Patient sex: M
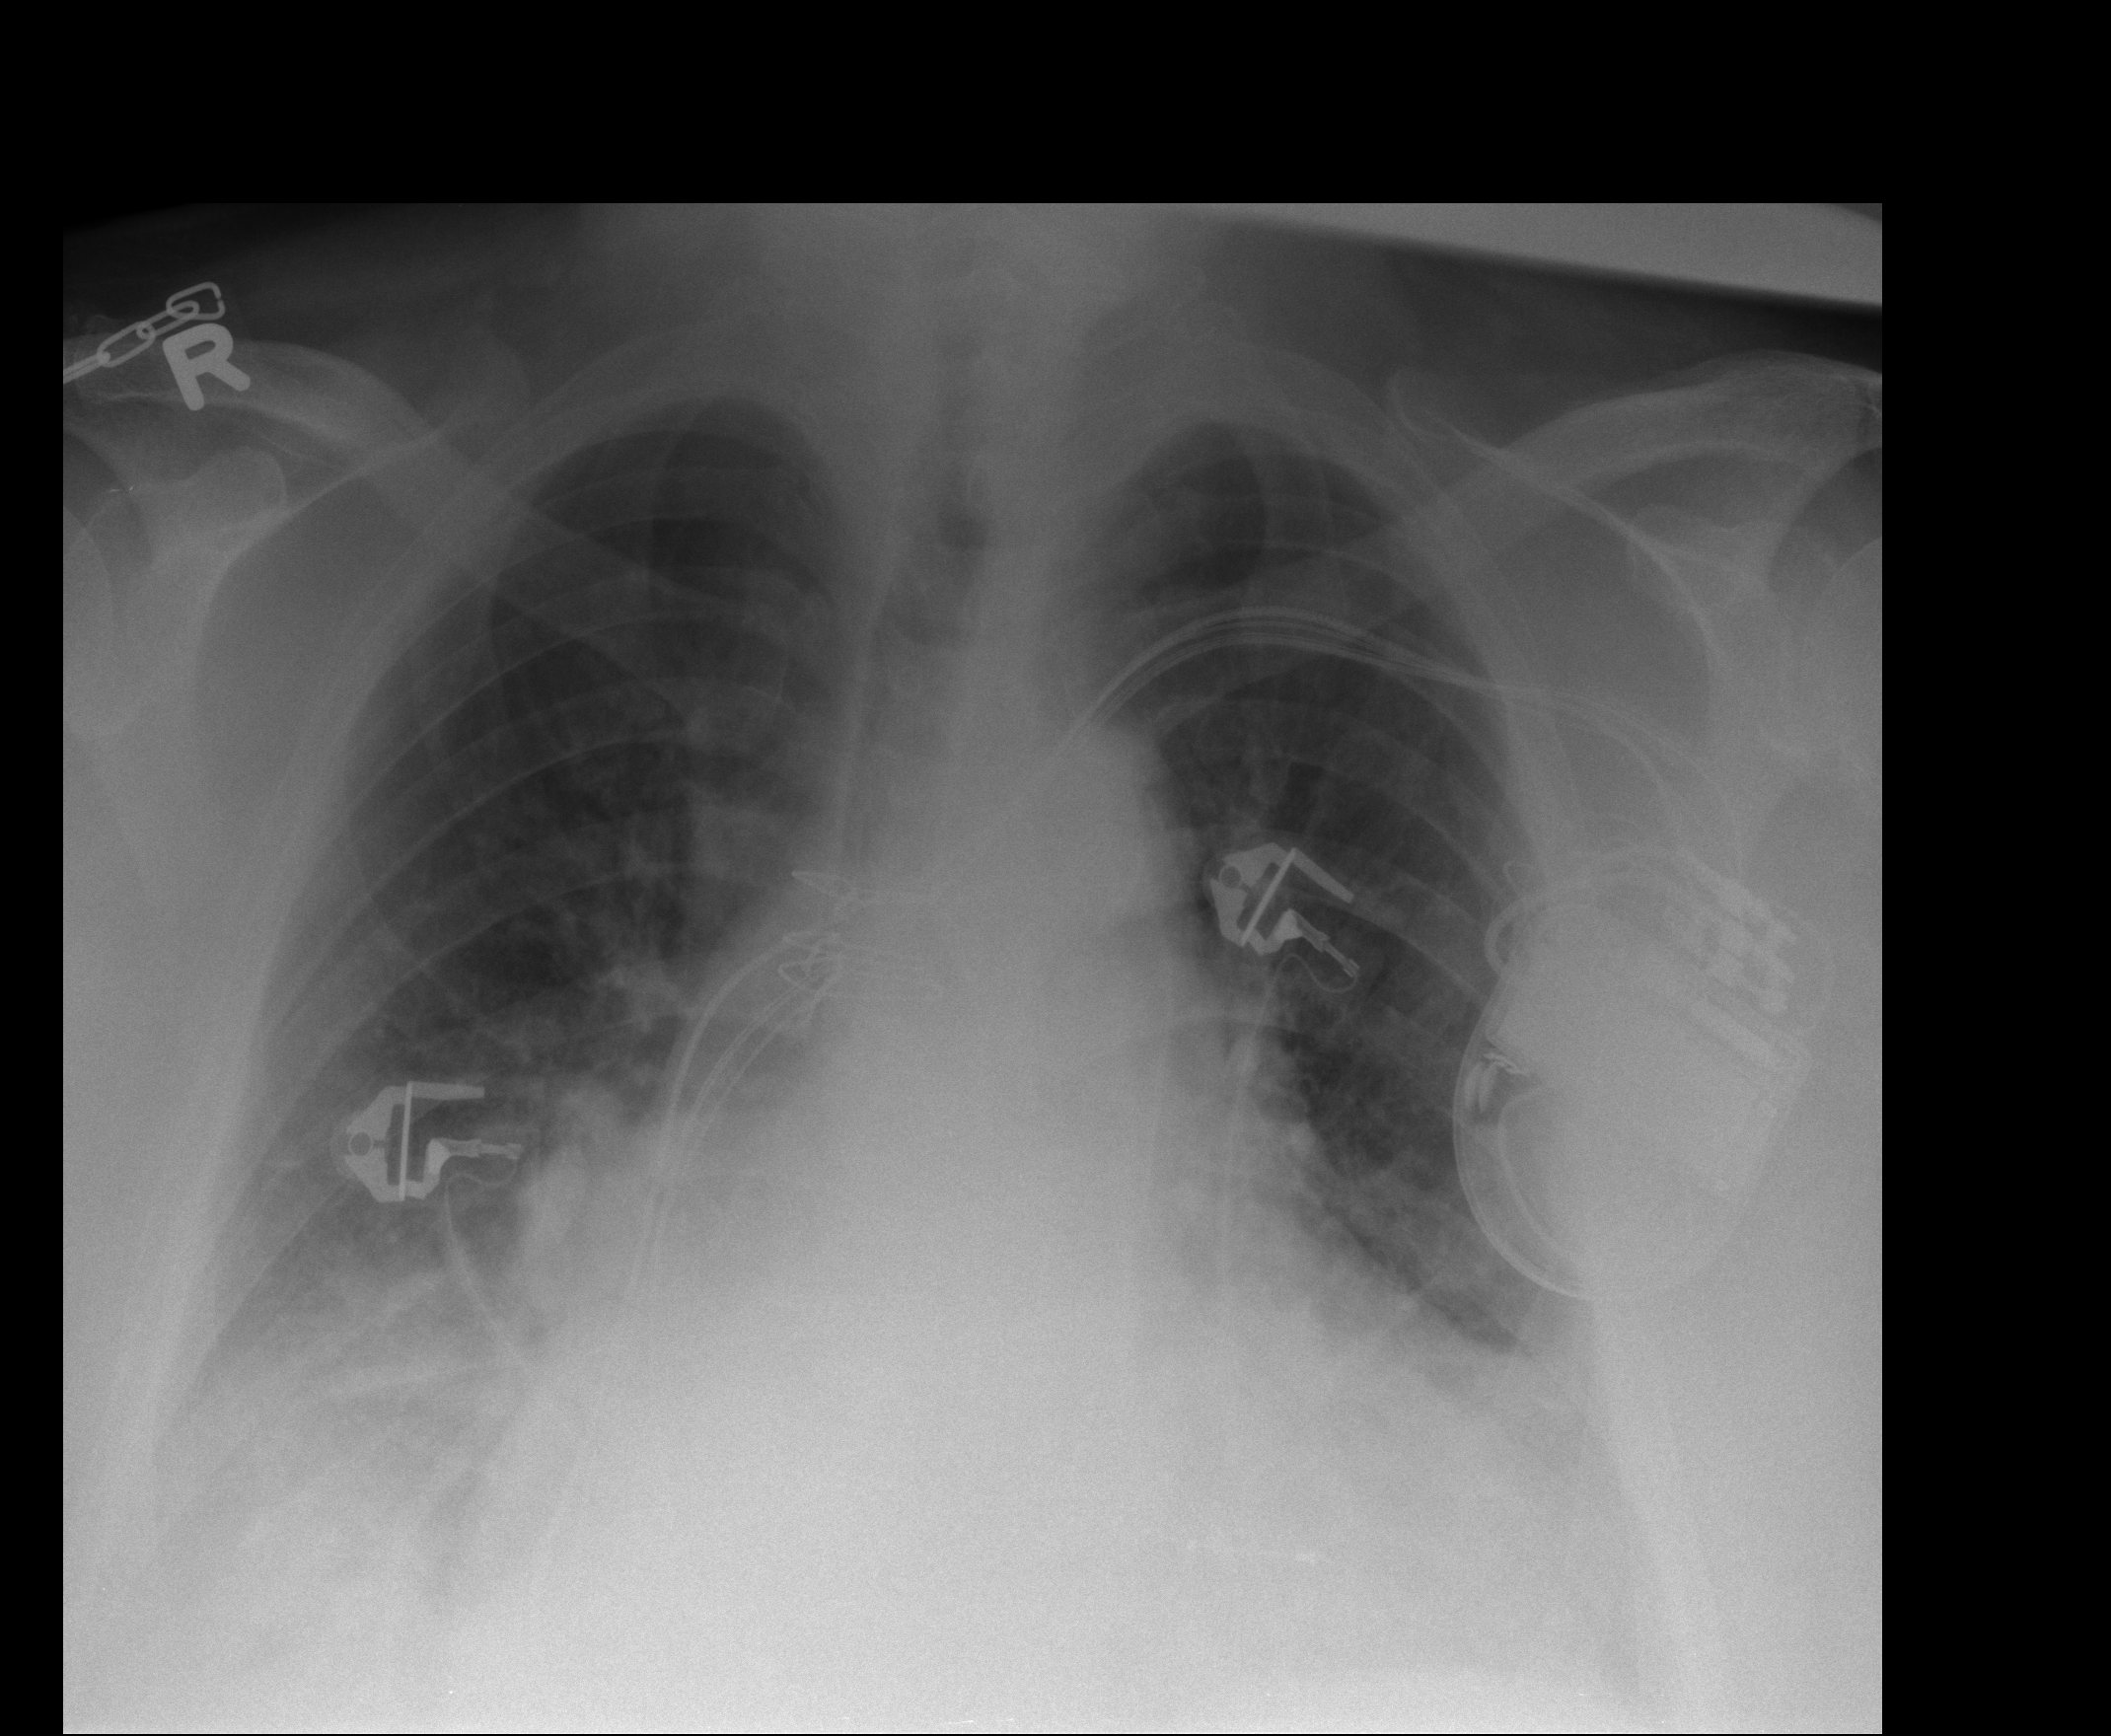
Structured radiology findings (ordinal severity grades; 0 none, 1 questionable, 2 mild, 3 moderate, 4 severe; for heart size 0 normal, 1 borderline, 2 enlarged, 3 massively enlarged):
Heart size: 3
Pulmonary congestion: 2
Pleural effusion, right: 2
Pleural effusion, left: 1
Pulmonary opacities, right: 2
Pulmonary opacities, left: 1
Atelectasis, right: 2
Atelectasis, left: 2